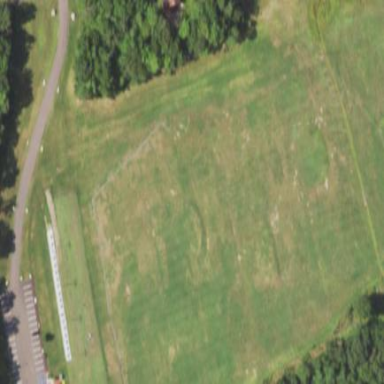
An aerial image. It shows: Grassy area designated for driving range golf.